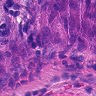
Metastatic tissue present: yes